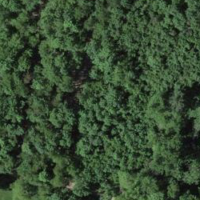
EUNIS habitat code: 41
Species observed at this site:
Euonymus europaeus